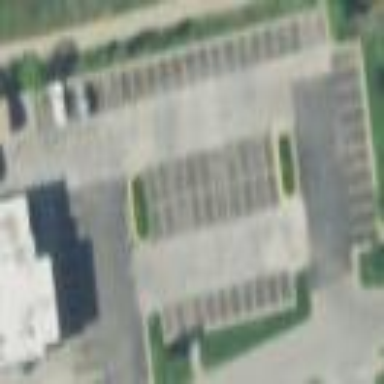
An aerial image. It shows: Parking area.